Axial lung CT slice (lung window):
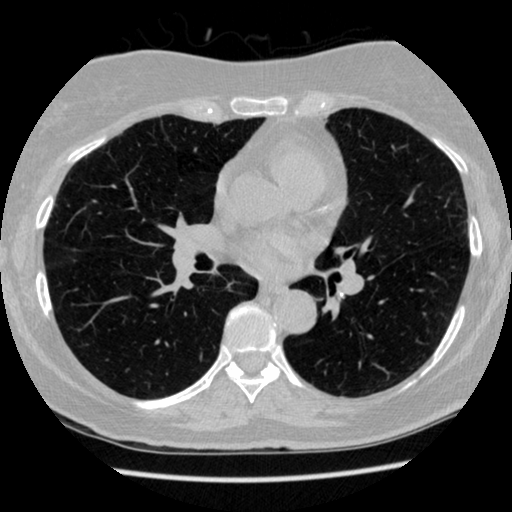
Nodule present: no